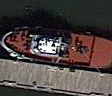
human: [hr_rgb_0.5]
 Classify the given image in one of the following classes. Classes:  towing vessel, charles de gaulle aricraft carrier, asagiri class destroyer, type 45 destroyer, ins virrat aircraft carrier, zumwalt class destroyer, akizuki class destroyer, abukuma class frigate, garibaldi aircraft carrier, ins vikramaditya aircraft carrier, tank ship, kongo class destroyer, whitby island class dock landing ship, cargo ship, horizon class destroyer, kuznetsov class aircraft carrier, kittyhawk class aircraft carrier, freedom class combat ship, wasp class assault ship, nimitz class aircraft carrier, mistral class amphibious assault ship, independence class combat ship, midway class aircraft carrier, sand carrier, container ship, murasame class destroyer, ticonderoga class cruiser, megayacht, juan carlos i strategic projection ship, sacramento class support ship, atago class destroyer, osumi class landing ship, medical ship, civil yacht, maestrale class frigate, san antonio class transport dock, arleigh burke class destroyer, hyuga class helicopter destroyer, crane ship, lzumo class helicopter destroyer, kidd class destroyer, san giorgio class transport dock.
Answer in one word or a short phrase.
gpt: Towing vessel